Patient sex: F
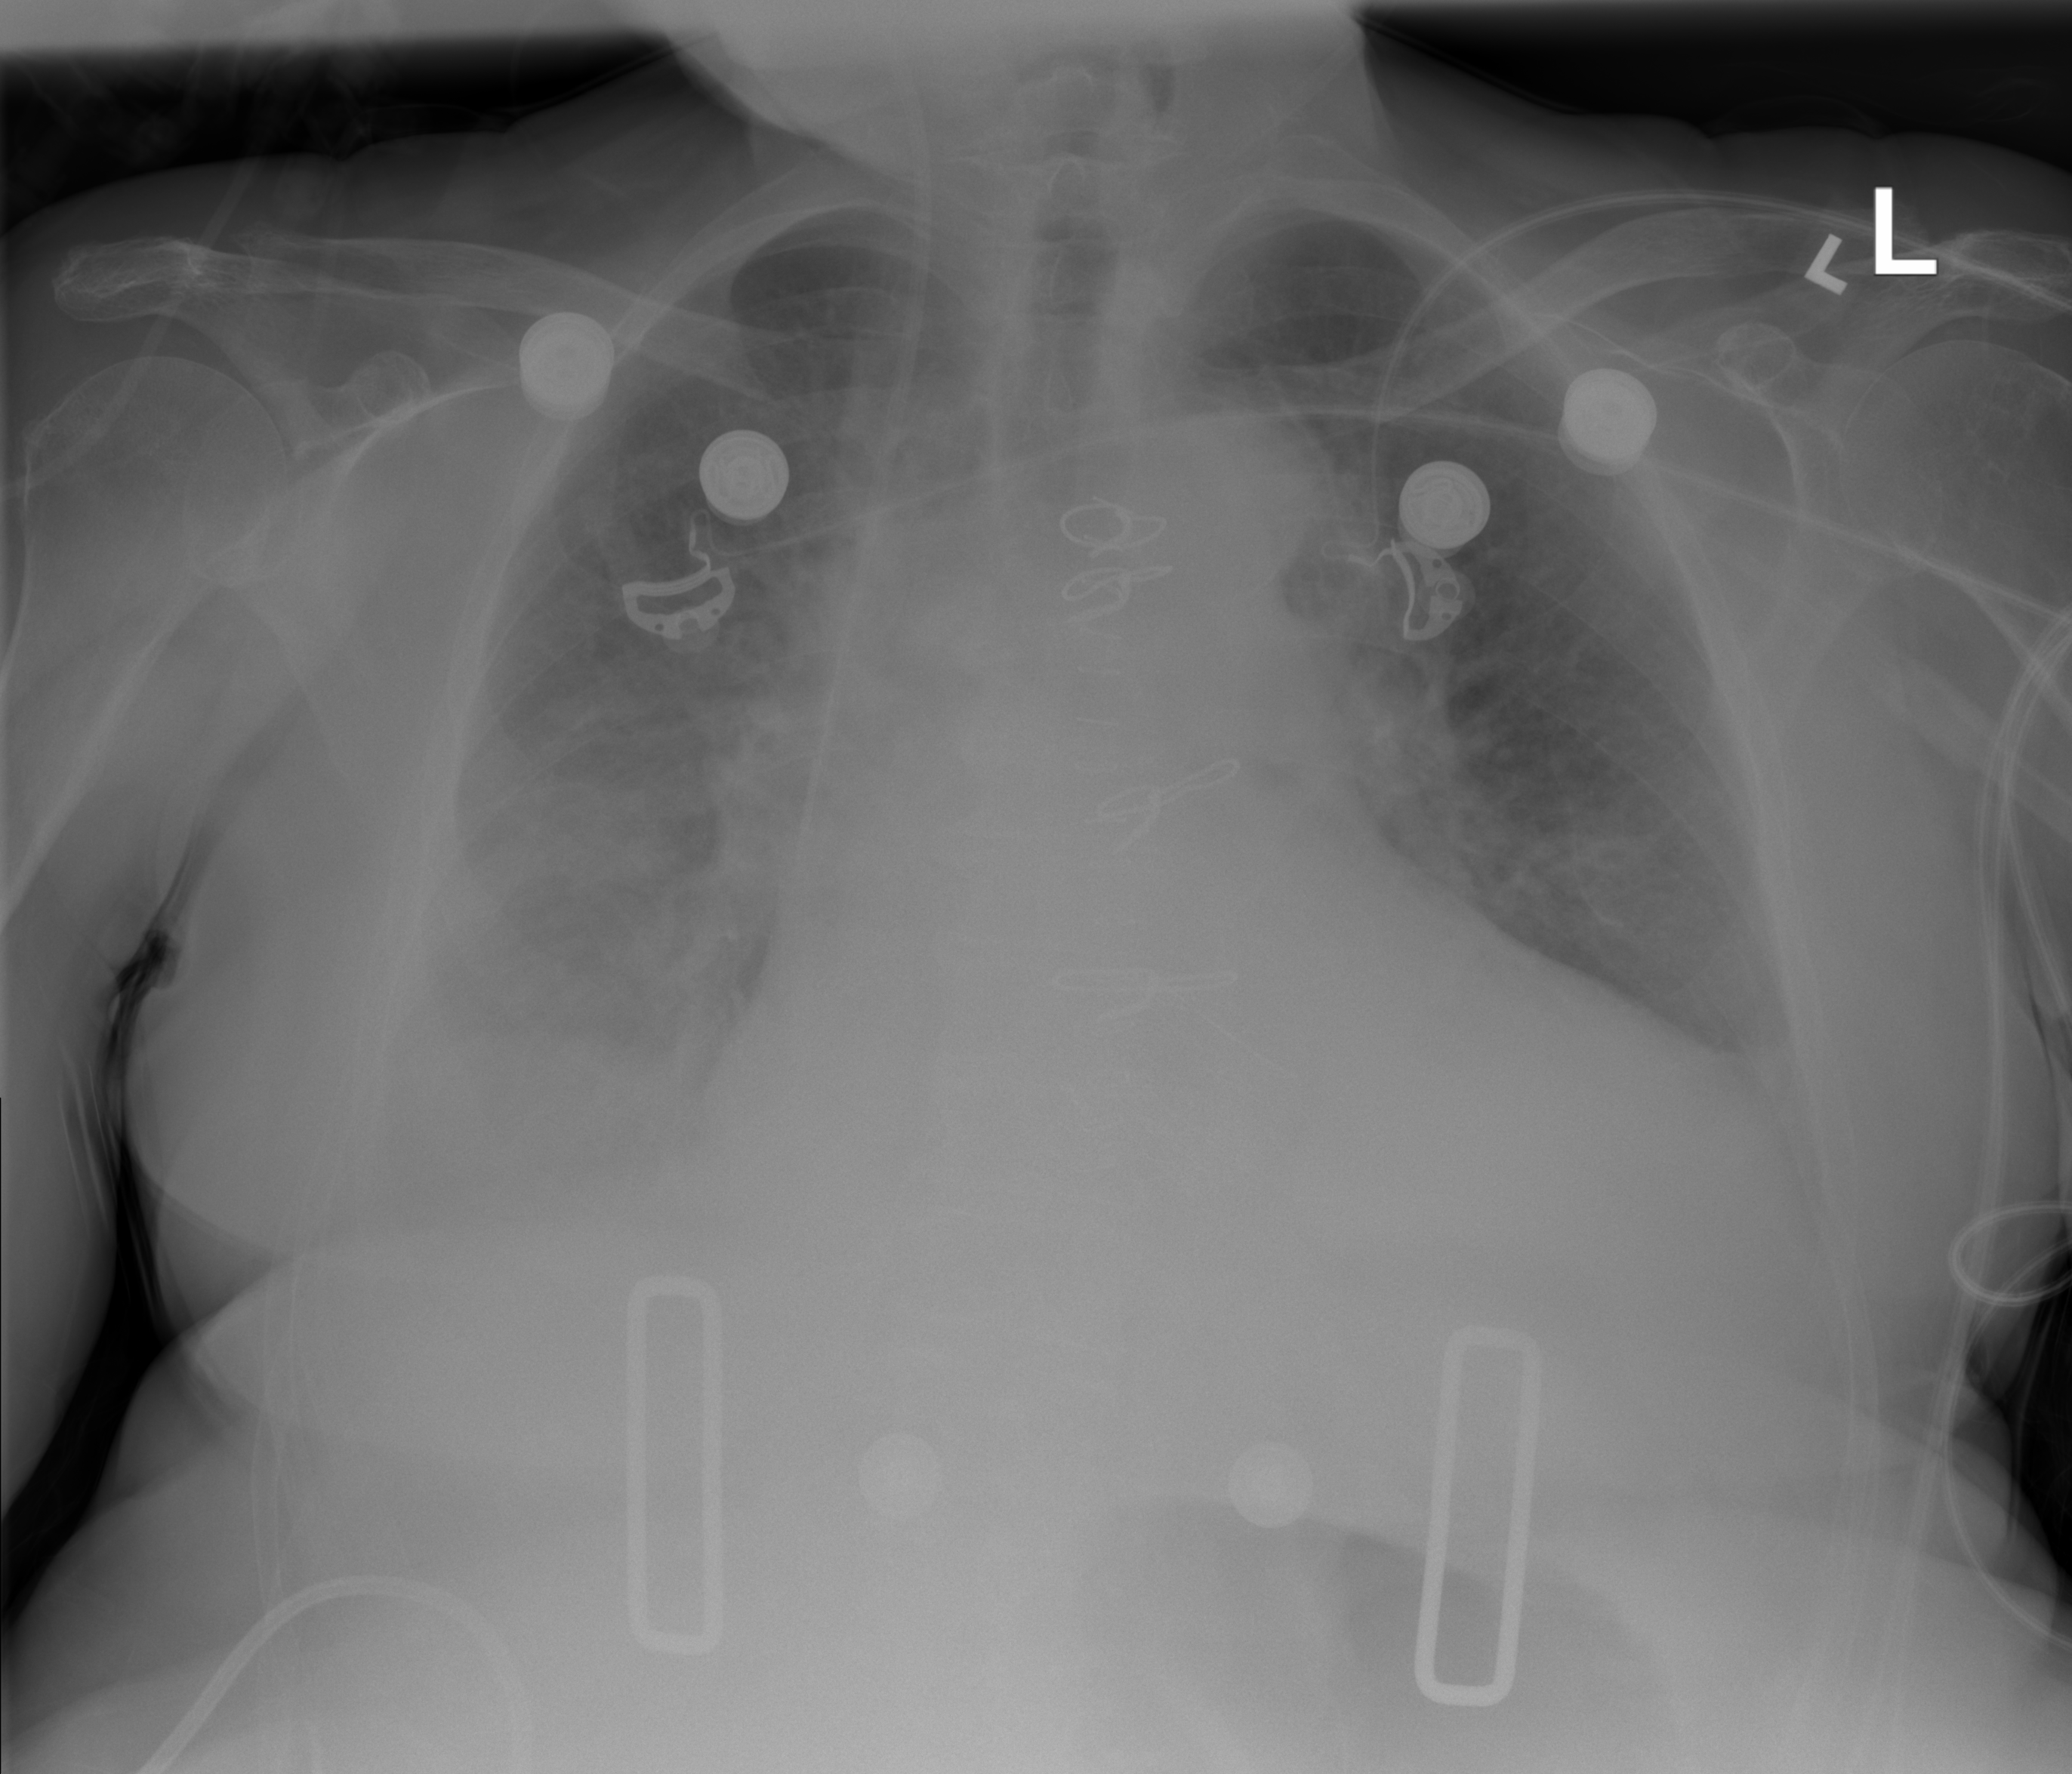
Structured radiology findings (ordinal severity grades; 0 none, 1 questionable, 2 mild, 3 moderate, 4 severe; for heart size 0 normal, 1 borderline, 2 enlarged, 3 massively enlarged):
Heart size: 3
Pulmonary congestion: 0
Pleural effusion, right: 3
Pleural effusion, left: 1
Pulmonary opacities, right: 0
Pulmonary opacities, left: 0
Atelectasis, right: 2
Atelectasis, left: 2